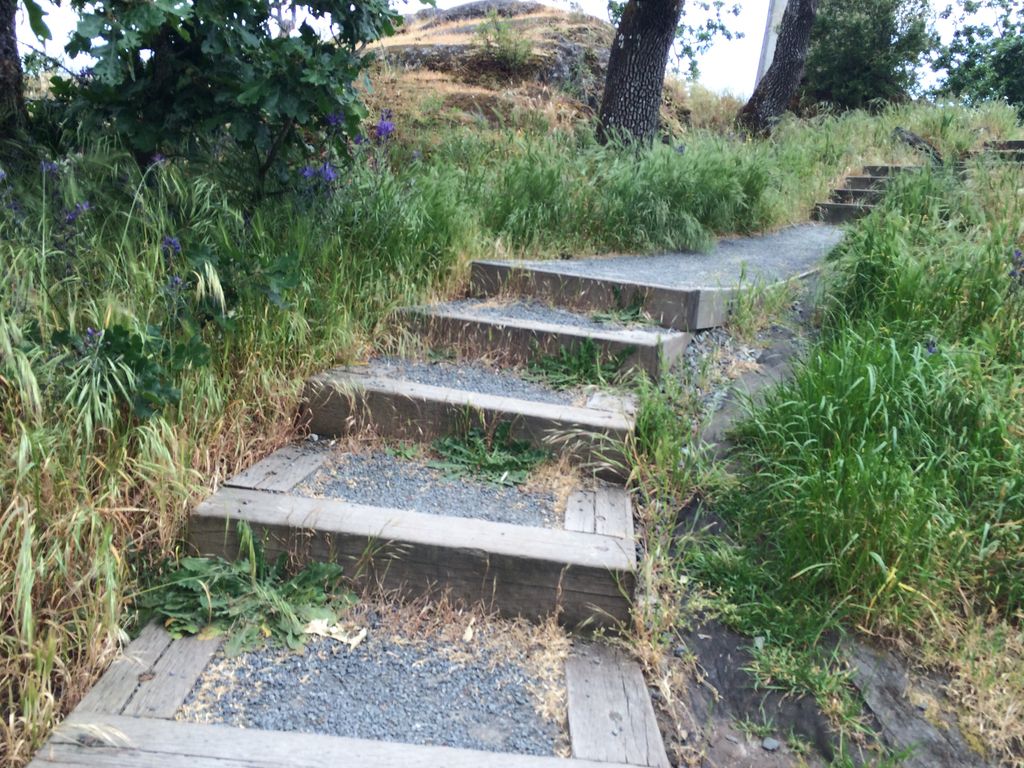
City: victoria